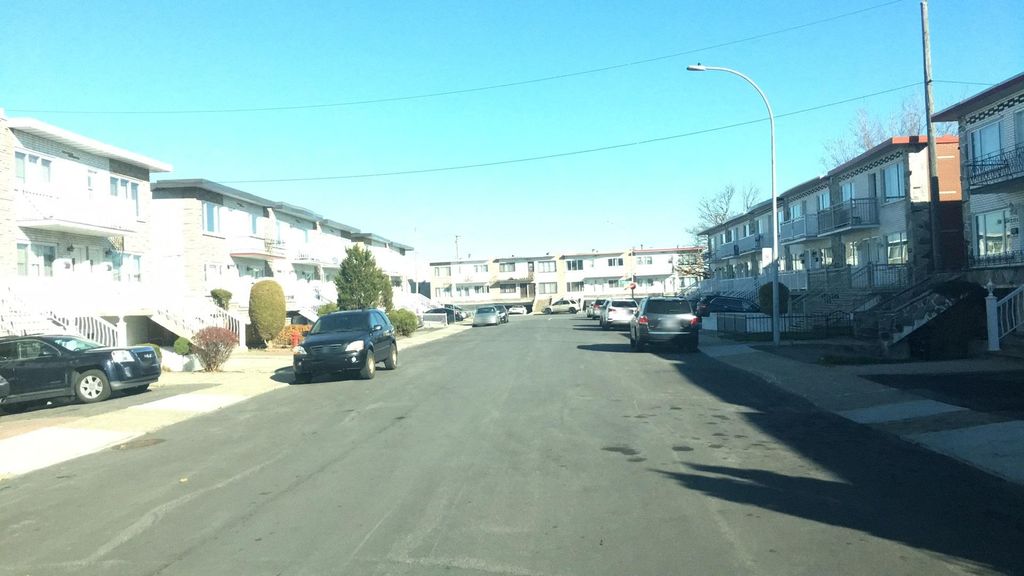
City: montreal